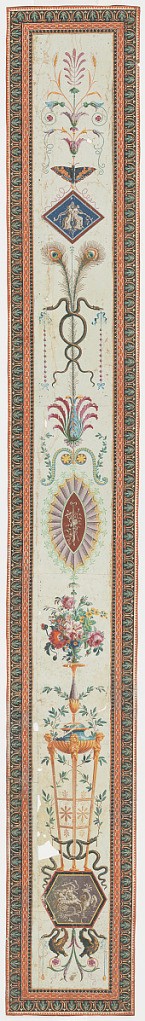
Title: Sidewall
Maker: Arthur & Robert
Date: ca. 1790
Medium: Block-printed on handmade paper
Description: Arabesque intermediate panel. Contains butterfly, coiled snakes, peacock feathers, vase with floral bouquet, altar, and cameo motifs. Applied border on four sides.